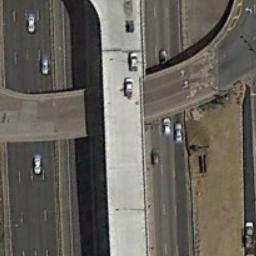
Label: overpass